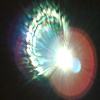
Label: sunburn